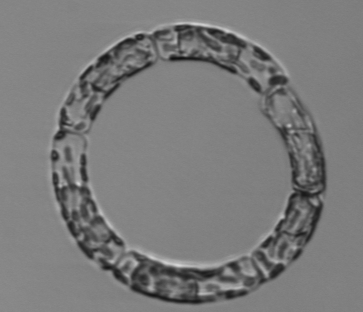
Label: Guinardia_striata